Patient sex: F
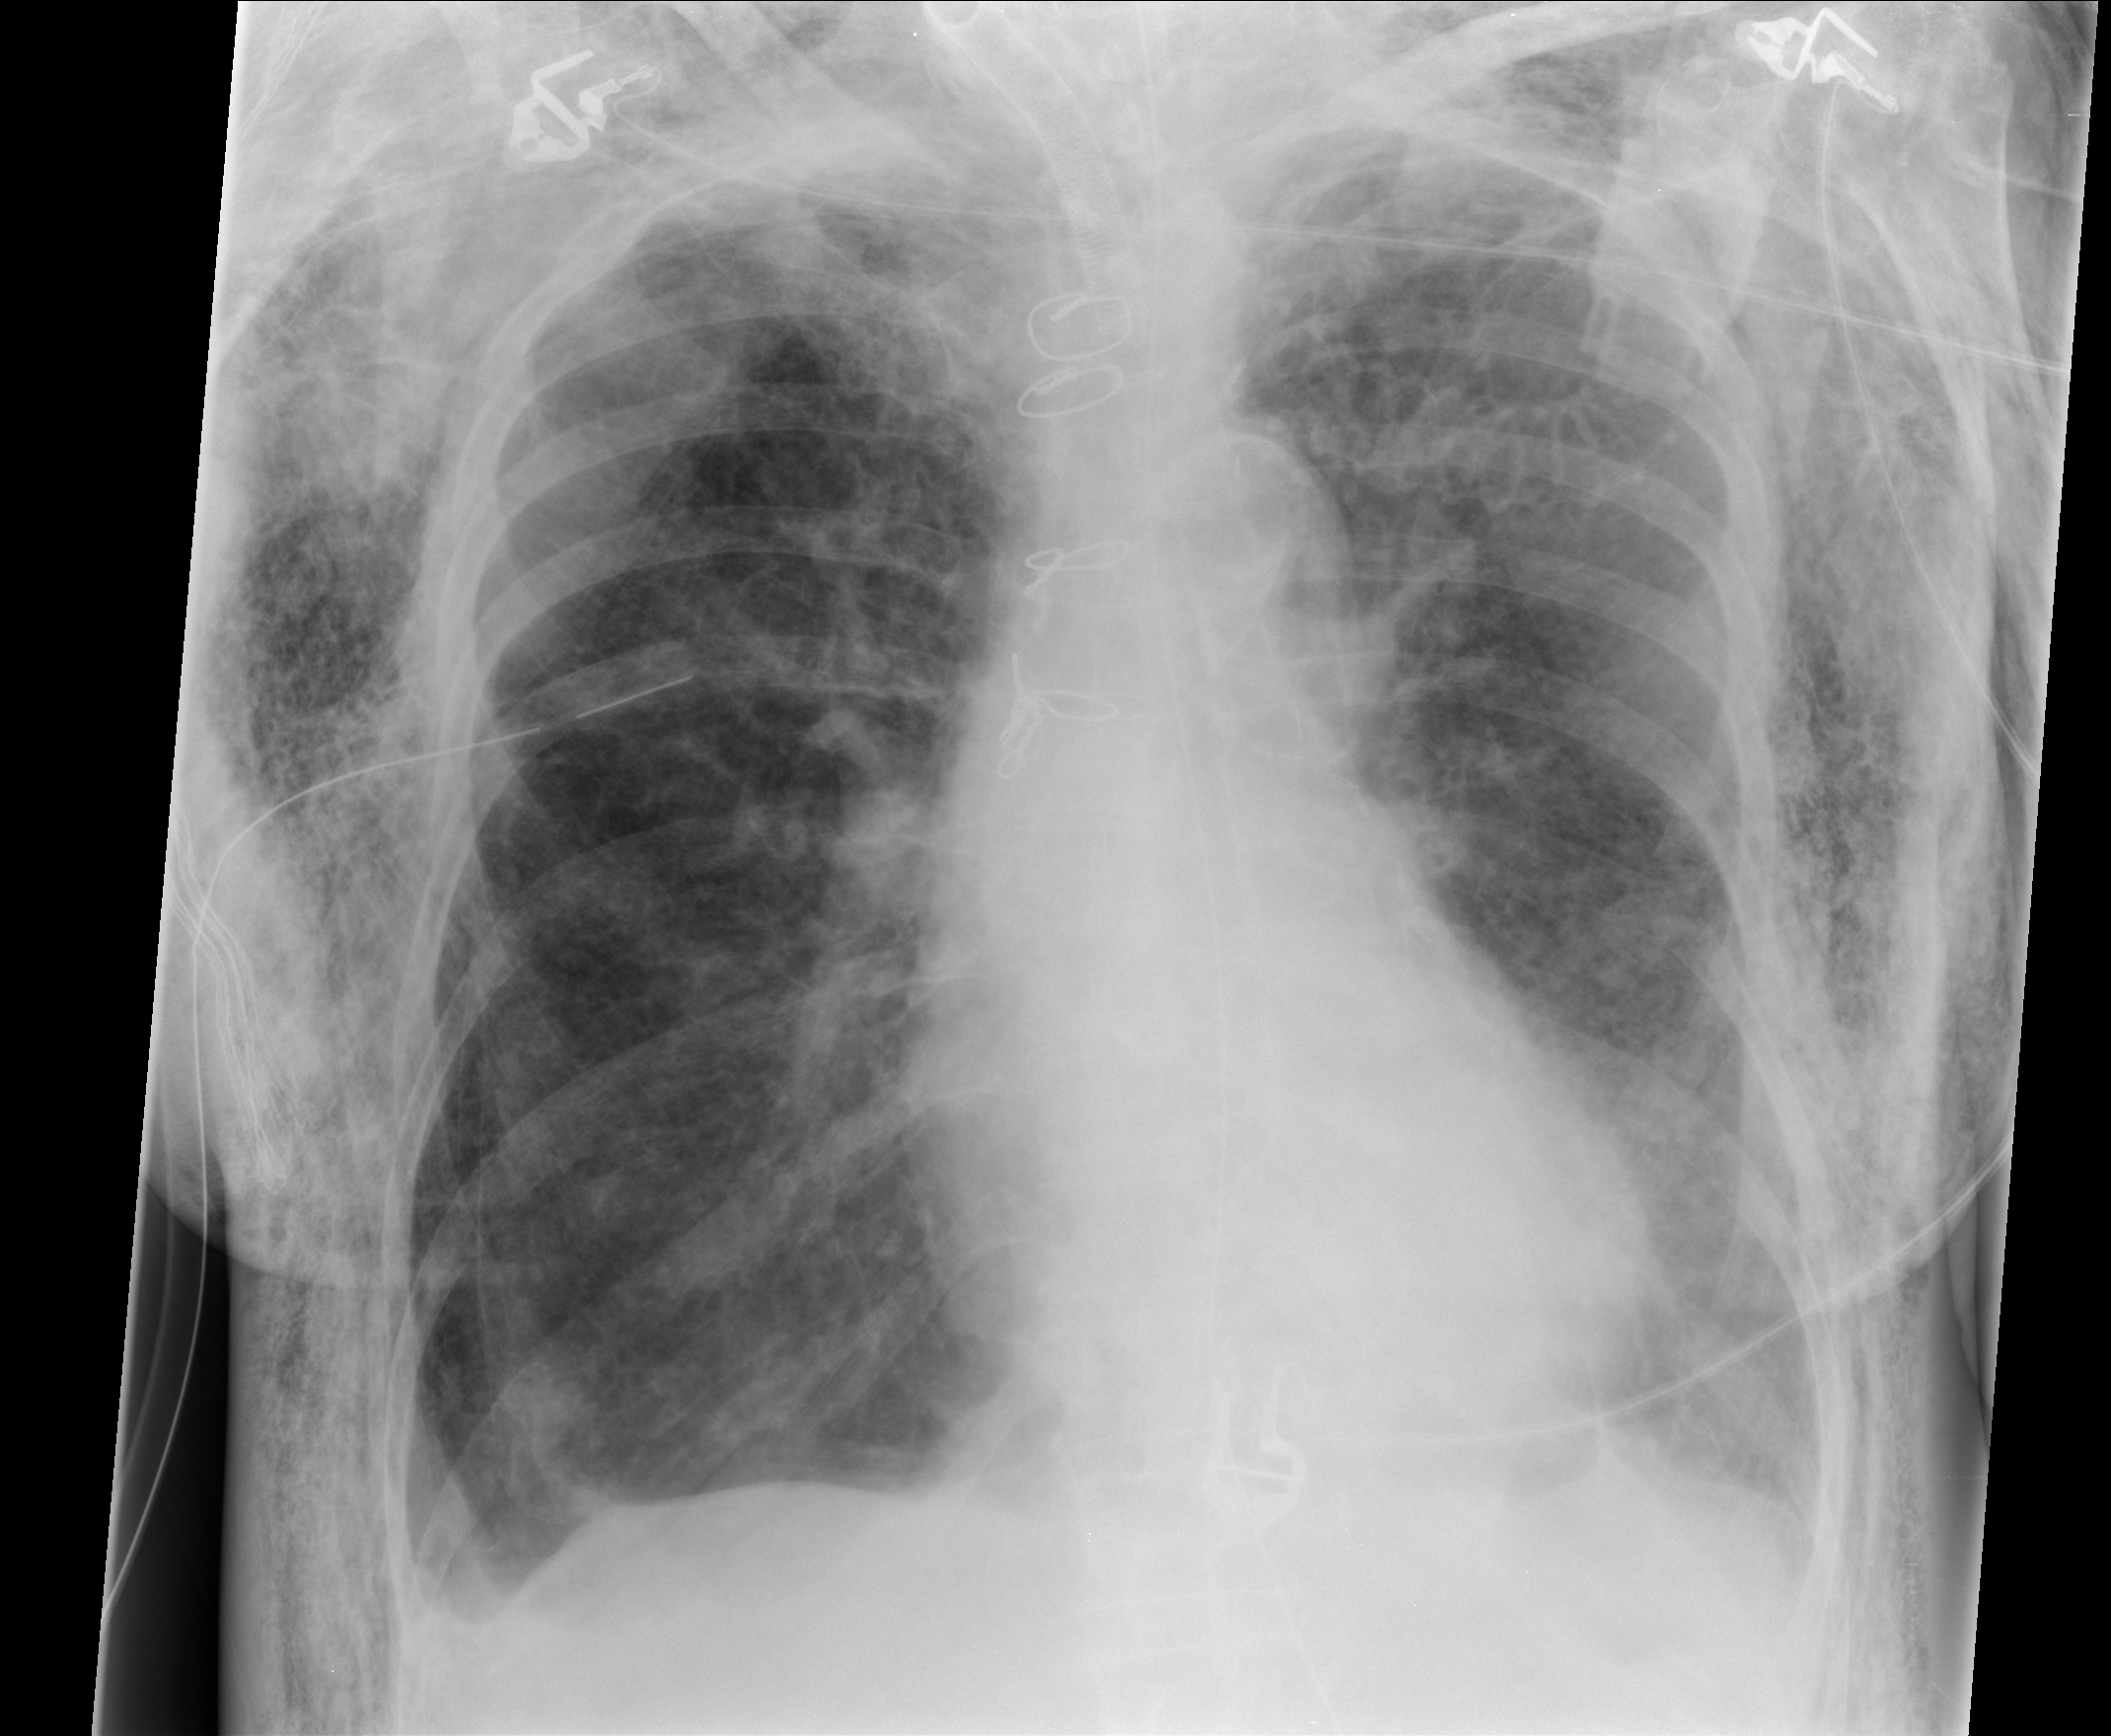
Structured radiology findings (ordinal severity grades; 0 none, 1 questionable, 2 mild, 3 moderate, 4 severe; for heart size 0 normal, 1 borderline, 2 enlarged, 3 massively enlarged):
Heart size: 0
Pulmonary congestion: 2
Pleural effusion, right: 2
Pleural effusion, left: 2
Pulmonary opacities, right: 2
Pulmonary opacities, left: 2
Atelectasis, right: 2
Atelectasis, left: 2